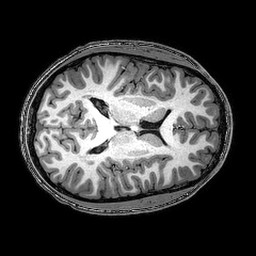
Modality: T1w
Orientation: axial
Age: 18
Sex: male
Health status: healthy
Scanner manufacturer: philips
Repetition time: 0.008216 s
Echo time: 0.00377 s